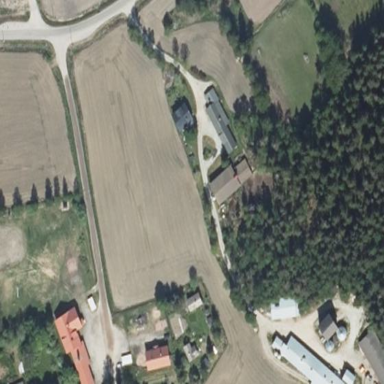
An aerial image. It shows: Farmyard area.